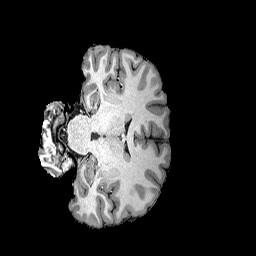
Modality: T1w
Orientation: coronal
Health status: healthy